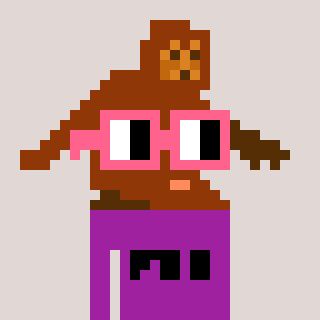
a pixel art character with square pink glasses, a bigfoot-shaped head and a magenta-colored body on a warm background